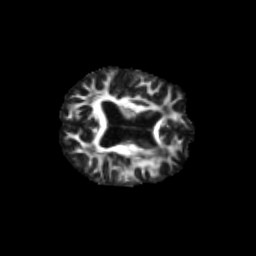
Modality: FA
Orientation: axial
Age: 26
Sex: female
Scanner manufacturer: siemens
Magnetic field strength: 3 T
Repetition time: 1.8 s
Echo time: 0.07 s